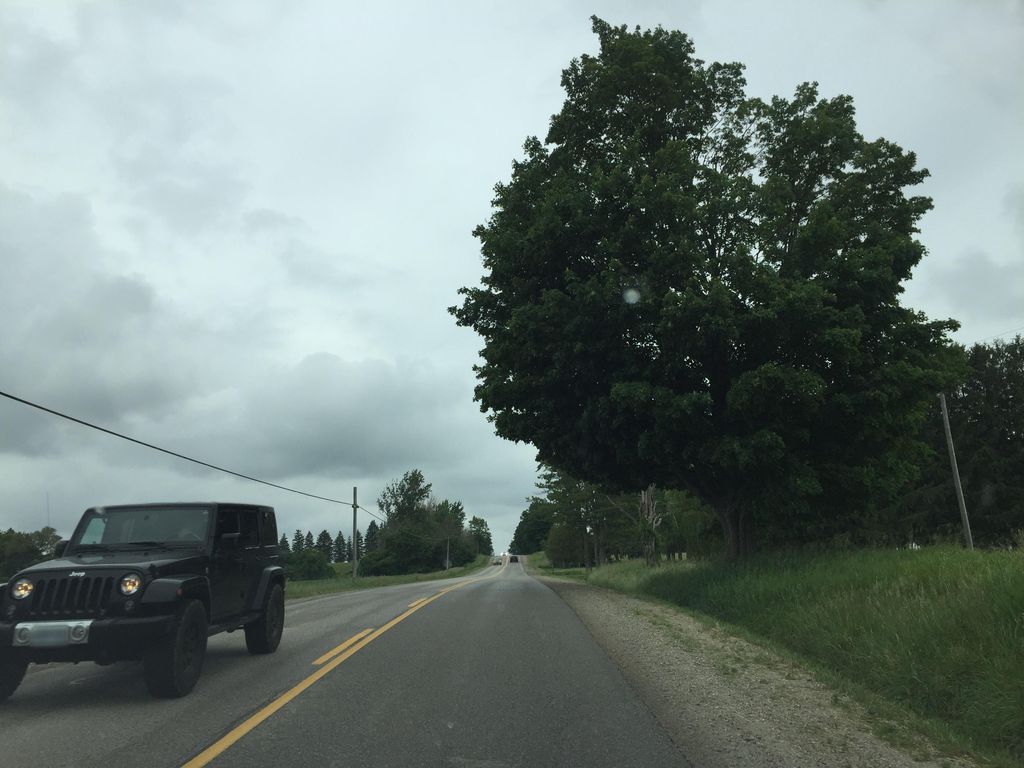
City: kitchener-waterloo